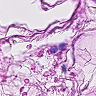
Metastatic tissue present: no